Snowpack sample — Loveland Pass, Silver Plume, Colorado, USA (1/12/25, 11:40 AM MST)
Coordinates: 39.66, -105.88
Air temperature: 7 °F
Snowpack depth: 140 cm
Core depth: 10 cm
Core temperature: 41 °F
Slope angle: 11°, slope face: 30°
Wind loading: high
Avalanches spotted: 2
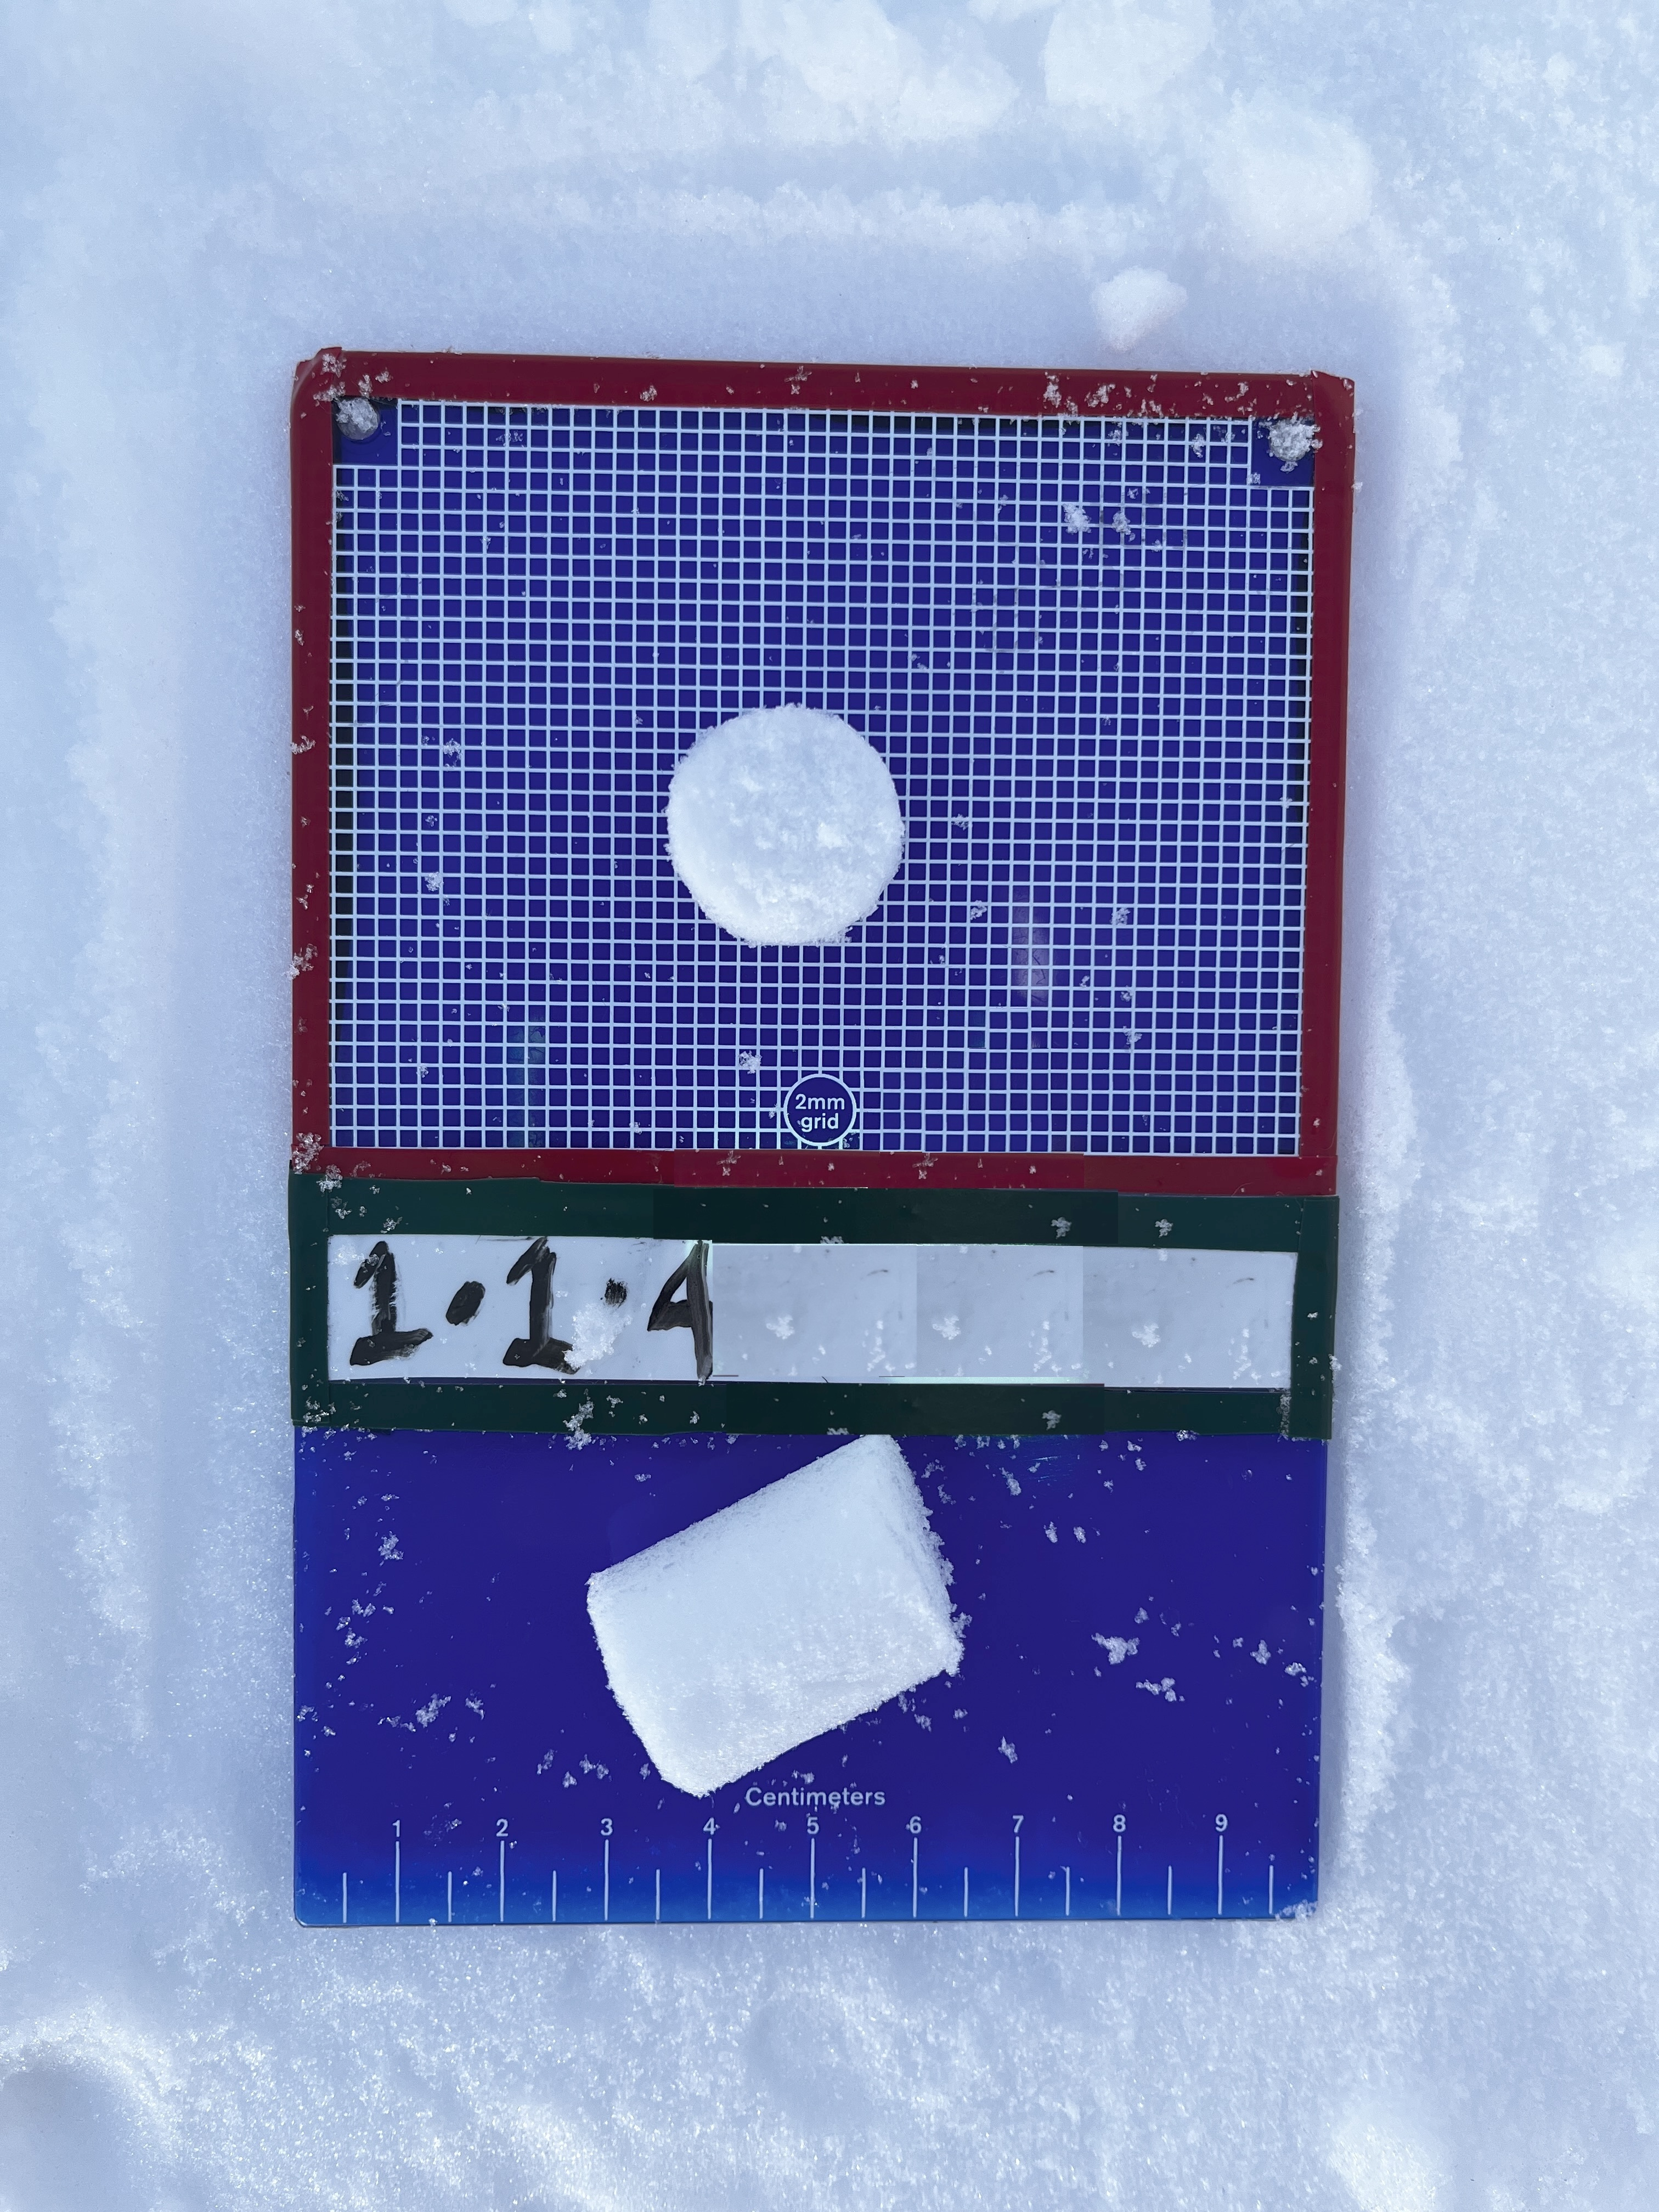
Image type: crystal_card
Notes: Pilot using slightly modified coring method that took too large segment for snow profile picturing, advised not to use in higher level models. Two avalanche on south face nearby, partially cloudy with light snow in the last 24 hours. Lots of wind loading on eastern features.